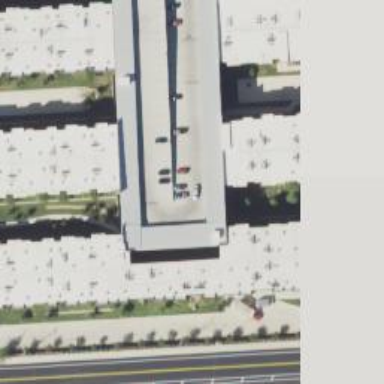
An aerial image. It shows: Multi-storey parking building.